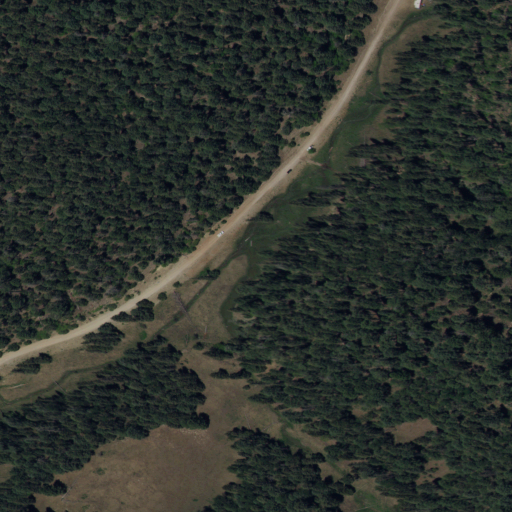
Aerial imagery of valley in New Mexico named Telephone Canyon containing only evergreen forest